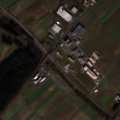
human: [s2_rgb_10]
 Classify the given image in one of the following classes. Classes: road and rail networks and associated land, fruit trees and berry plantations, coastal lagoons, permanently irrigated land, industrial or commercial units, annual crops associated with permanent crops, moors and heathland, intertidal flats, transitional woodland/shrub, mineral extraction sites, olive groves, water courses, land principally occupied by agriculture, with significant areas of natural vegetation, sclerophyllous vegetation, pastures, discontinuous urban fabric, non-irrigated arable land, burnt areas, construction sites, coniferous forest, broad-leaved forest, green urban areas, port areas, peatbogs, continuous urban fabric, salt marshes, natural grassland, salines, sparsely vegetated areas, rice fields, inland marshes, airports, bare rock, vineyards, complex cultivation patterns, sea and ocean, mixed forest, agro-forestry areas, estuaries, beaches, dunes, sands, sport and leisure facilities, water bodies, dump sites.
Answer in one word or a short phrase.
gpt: industrial or commercial units, non-irrigated arable land, land principally occupied by agriculture, with significant areas of natural vegetation, coniferous forest